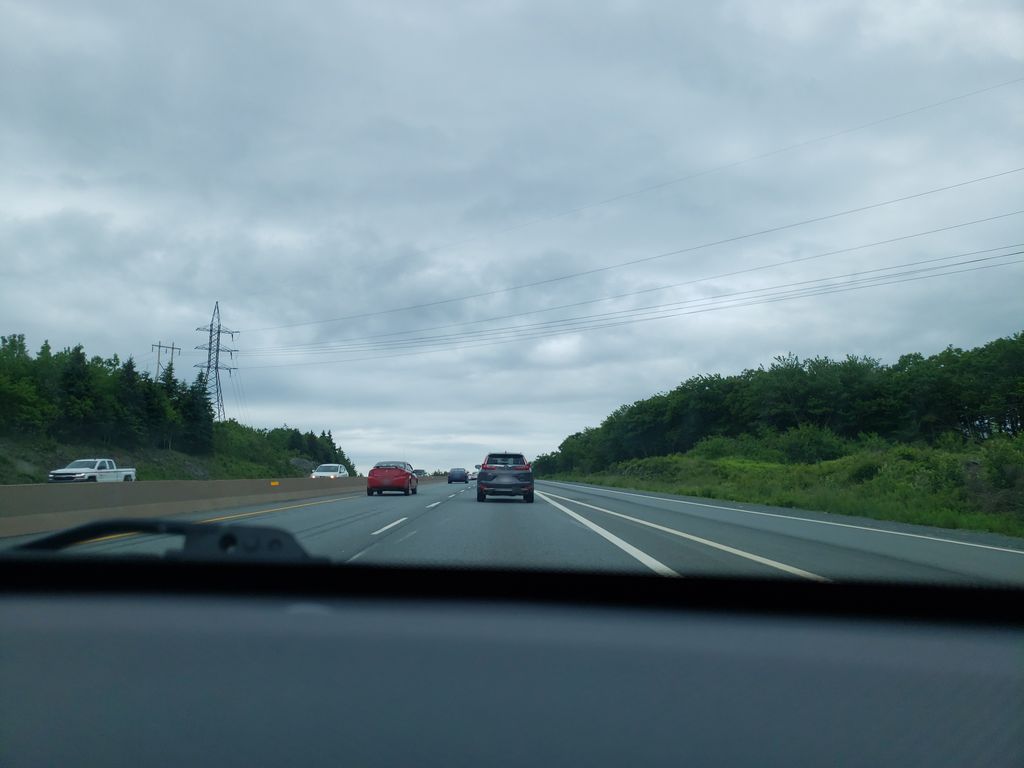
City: halifax